Field crop: tomato
Growth stage: 2
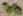
Species: solanum